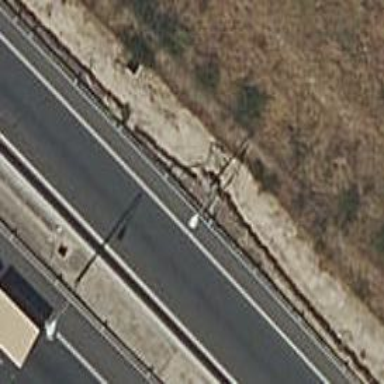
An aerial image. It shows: Motorway link.